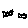
Label: bird